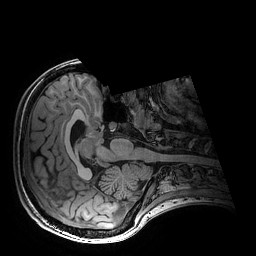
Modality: T1w
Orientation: axial
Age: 21
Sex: female
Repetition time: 0.0077 s
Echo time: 0.0034 s